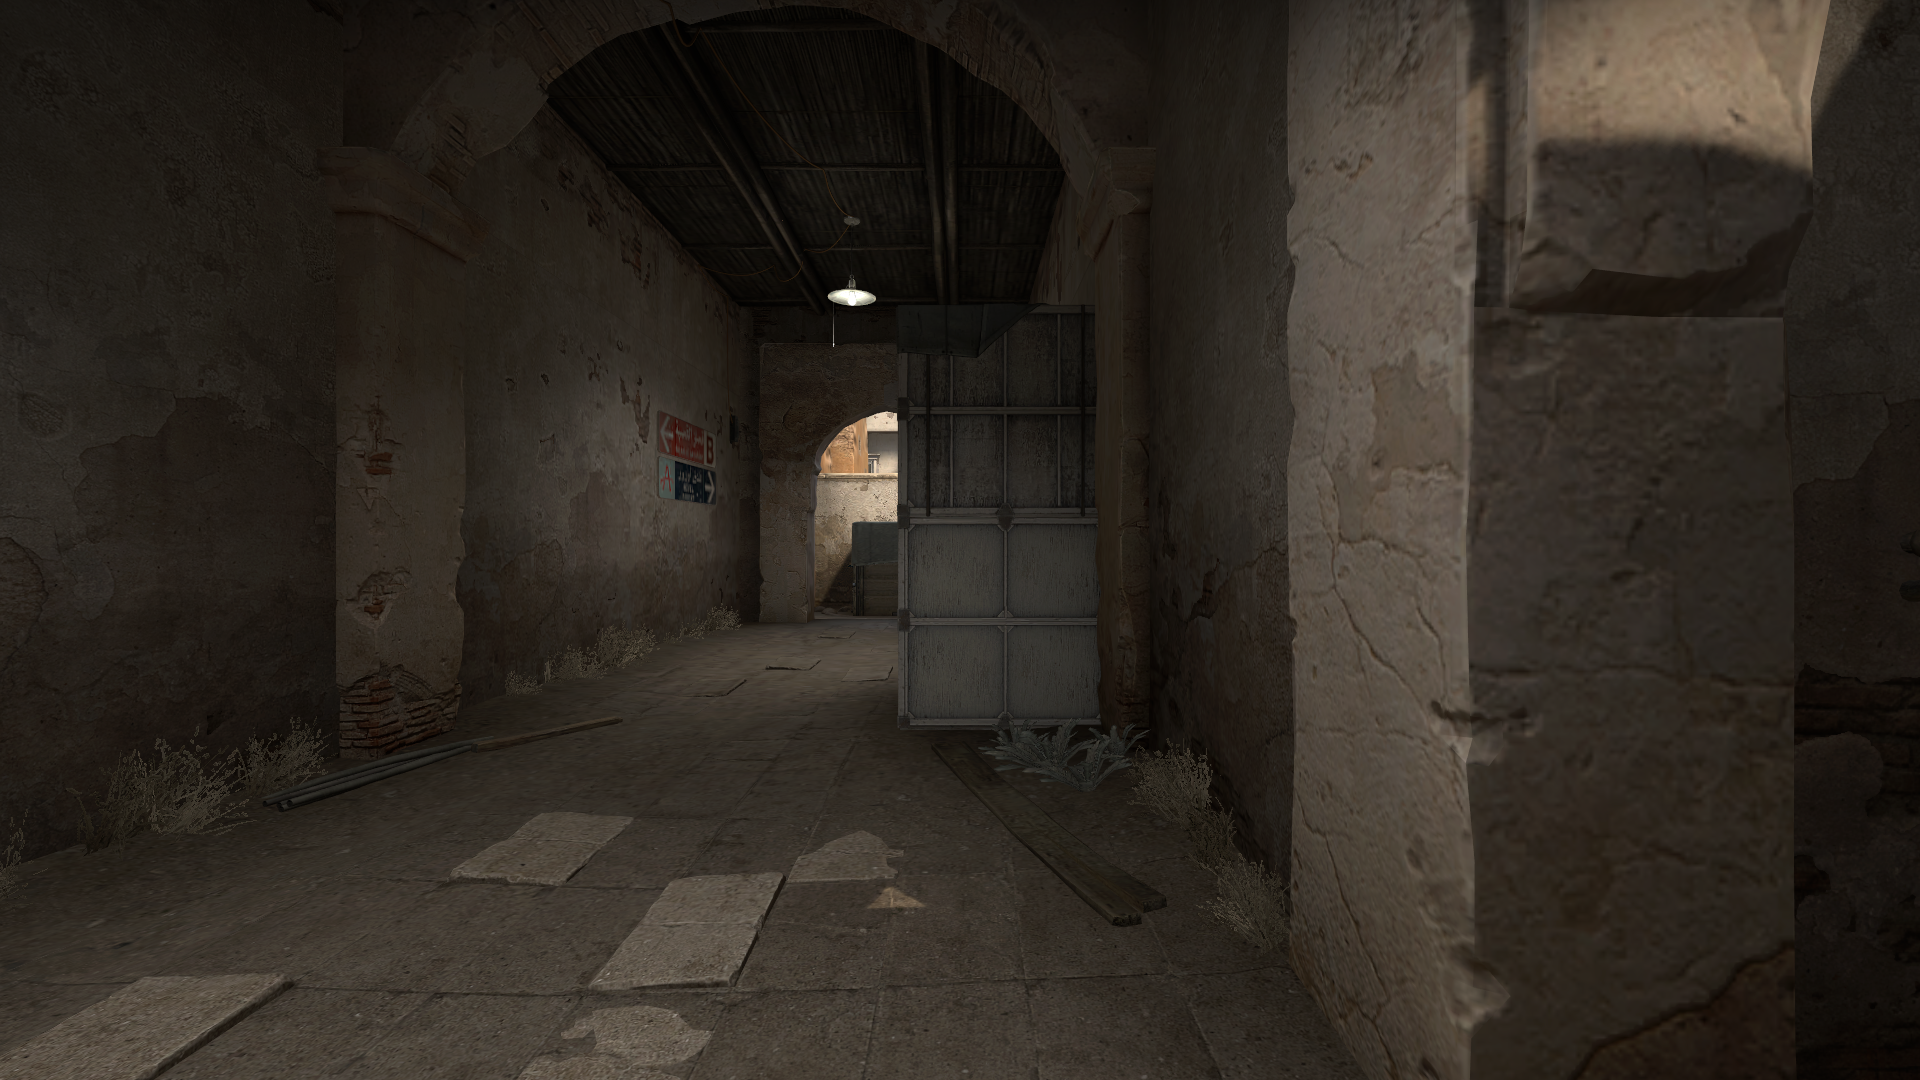
Map: de_dust2